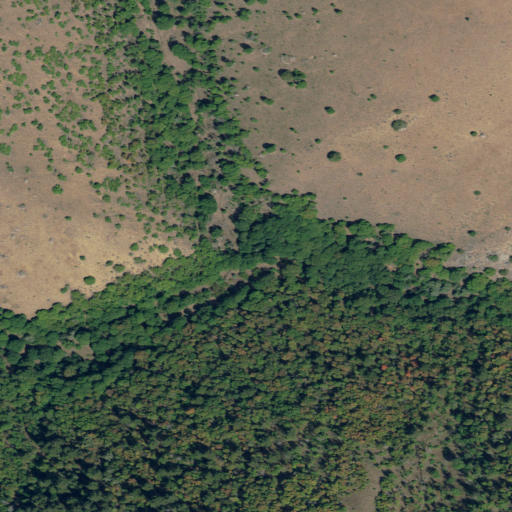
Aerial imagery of valley in Idaho named Right Fork Brush Canyon containing shrub, grassland, evergreen forest, deciduous forest, and mixed forest